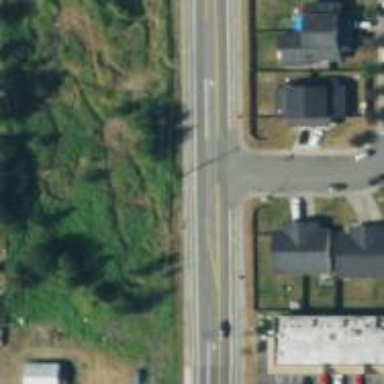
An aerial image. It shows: Tertiary road with asphalt surface and separate sidewalk.